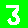
Digit: 3